Question: In Activereports ver 7.0,
I have placed 2 textboxes one after another in vertical manner. I assigned particular width and height for both and then programmatically assigning text contents to both textboxes.
CanShrink property is set to true for both textboxes,so the textboxes can shrink to fit based on its contents.
My problem is once the first textbox shrink, I want to move the second one closely to the first one [To remove the extra space generated by shrinking], but it doesn't happen. Why is that?
Please check the image below

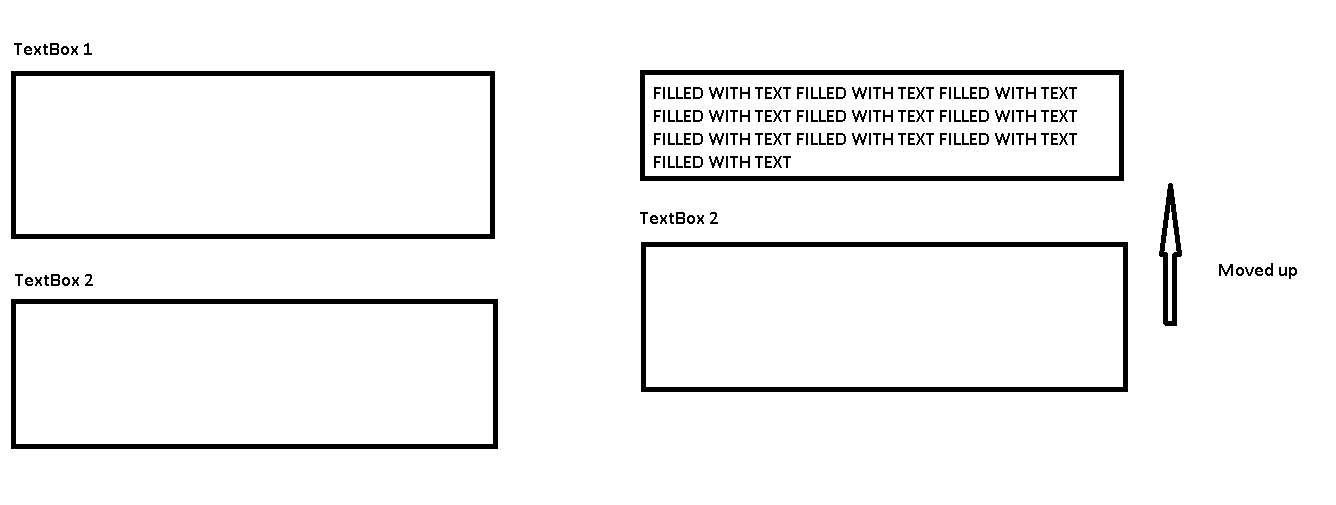
Answer: Because, the controls only move down, not up during report run. This is by design. In order to accomplish what you are doing, make the textbox1 size very small to begin with, so in essence it will always grow. In case if shrinks with not enough text you can use api to move the textbox2 up (use the location of that control in section format/before print event.